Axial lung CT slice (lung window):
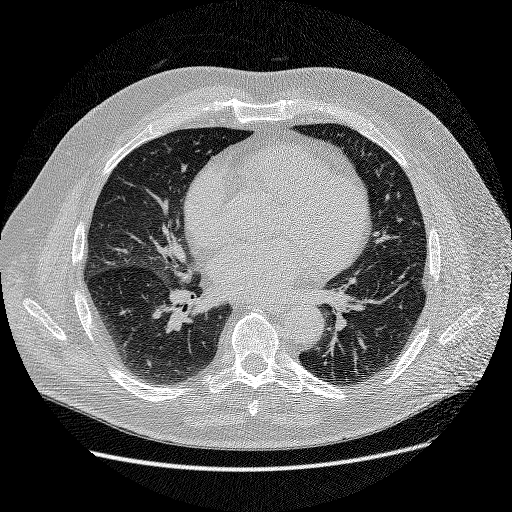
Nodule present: no